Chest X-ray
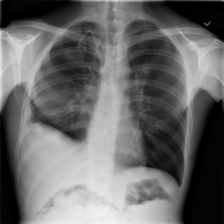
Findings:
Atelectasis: negative
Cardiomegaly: negative
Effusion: negative
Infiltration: negative
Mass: negative
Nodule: positive
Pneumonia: negative
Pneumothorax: negative
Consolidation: negative
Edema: negative
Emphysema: negative
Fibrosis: negative
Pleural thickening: positive
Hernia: negative